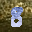
Label: 8